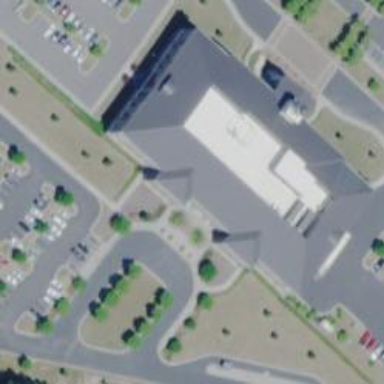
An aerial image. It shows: Government office.